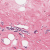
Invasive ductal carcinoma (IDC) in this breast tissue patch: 0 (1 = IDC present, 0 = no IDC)